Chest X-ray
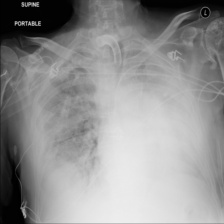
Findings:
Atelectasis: negative
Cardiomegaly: negative
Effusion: negative
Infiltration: negative
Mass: negative
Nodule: negative
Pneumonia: negative
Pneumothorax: negative
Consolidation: negative
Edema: negative
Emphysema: negative
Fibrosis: negative
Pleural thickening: negative
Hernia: negative